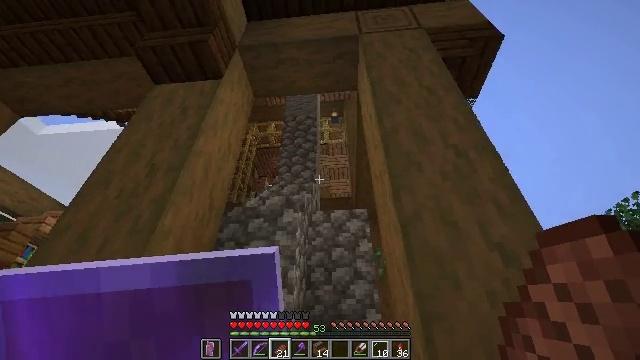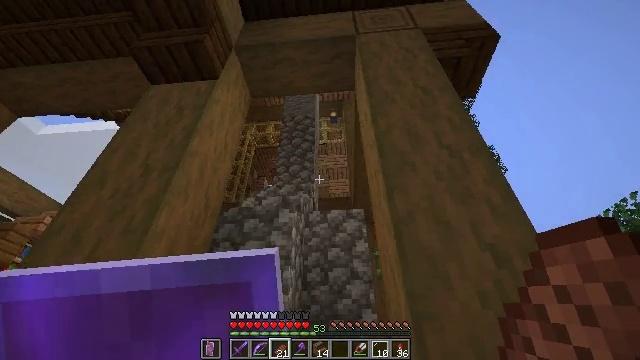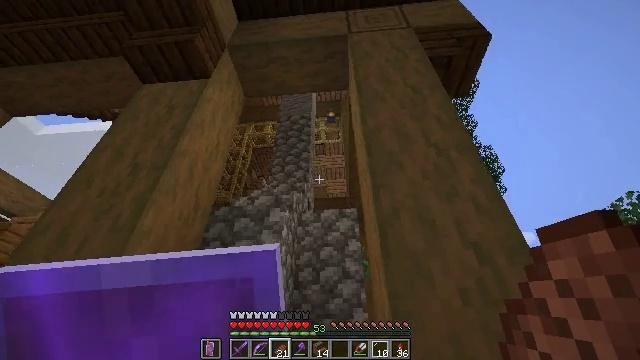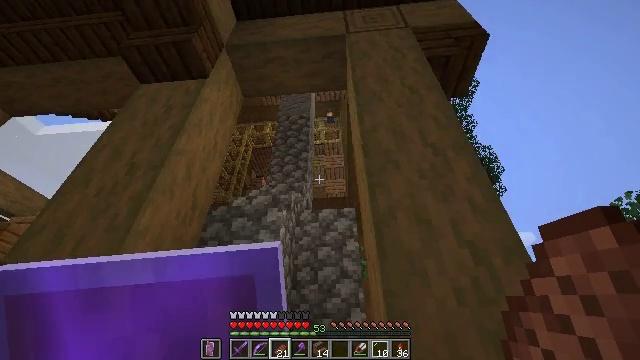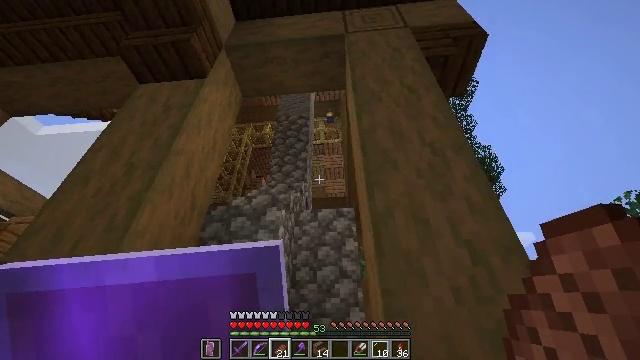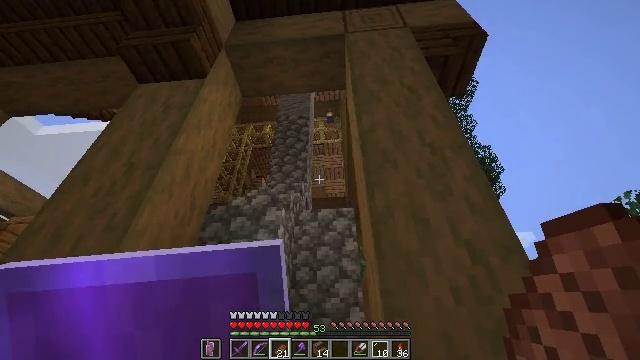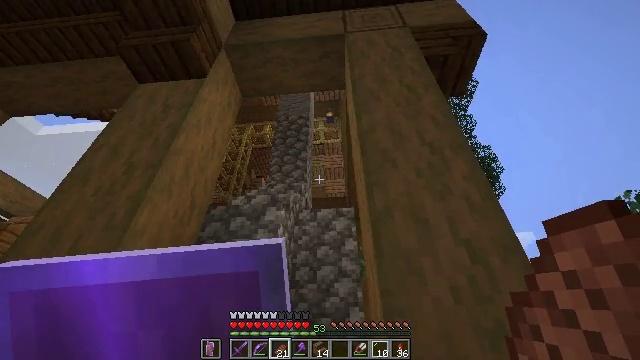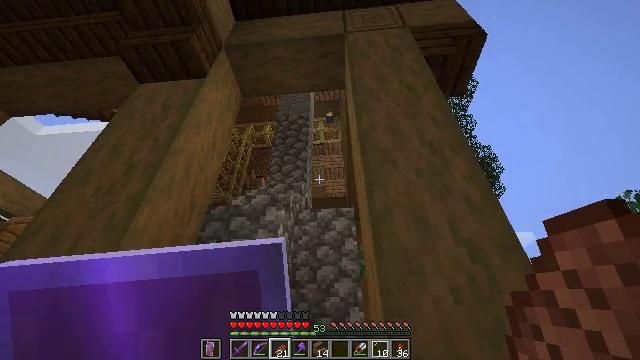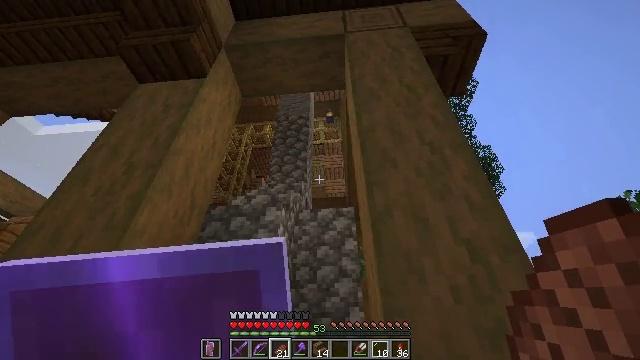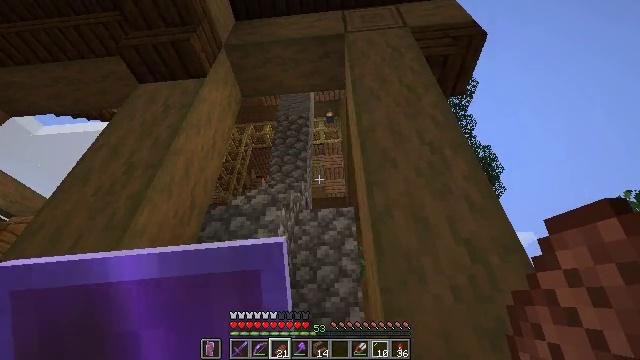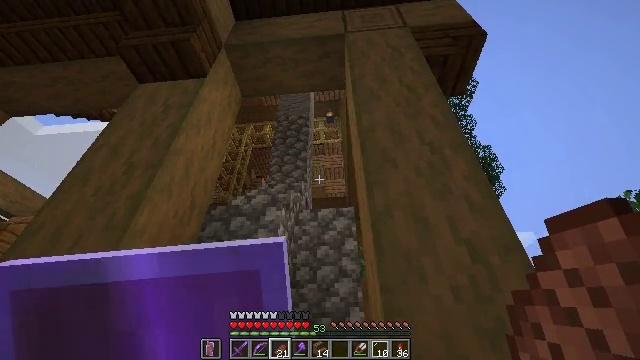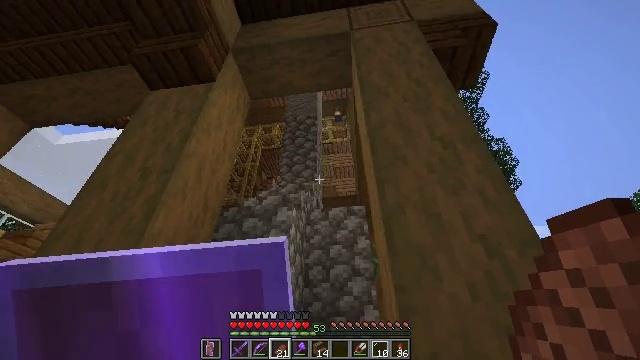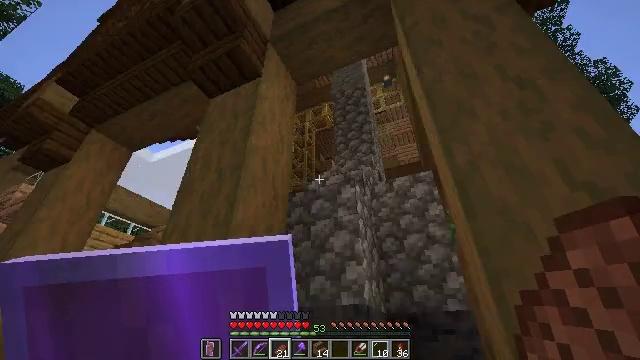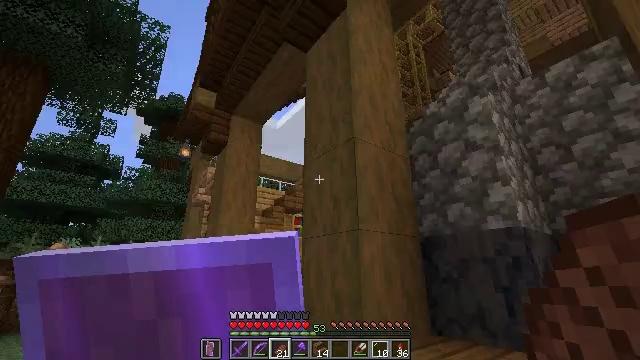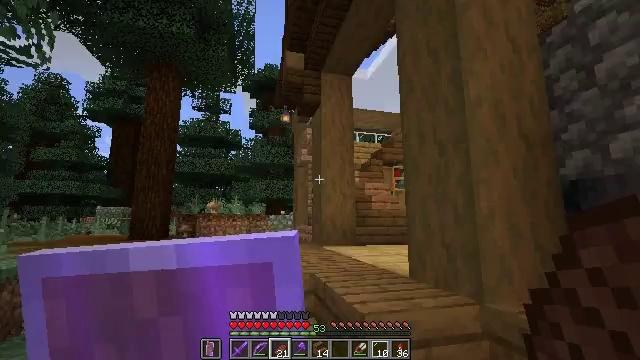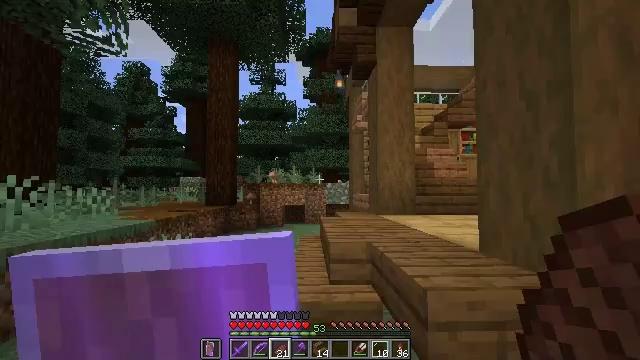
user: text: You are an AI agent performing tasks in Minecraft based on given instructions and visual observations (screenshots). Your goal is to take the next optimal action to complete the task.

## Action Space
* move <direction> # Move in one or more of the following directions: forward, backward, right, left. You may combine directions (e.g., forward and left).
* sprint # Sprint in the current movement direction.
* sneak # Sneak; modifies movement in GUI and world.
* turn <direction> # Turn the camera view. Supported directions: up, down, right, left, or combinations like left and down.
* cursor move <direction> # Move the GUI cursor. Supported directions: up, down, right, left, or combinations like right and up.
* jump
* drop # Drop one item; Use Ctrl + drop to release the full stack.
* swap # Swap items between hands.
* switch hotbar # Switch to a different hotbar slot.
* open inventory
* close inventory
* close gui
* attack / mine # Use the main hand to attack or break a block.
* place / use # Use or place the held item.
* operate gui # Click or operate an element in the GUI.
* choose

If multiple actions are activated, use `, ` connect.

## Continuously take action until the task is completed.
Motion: motion action
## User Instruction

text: Break the vines.
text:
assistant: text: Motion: no_op
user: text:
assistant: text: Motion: no_op
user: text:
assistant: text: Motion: no_op
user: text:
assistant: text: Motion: no_op
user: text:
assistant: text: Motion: no_op
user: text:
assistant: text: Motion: no_op
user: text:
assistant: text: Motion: no_op
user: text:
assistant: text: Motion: no_op
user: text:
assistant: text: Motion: no_op
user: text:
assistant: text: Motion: no_op
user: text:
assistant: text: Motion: turn left
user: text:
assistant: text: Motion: turn left and down
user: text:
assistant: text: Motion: turn left and down
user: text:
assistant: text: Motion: move forward, turn left and down
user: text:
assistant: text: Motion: move forward, turn left and down
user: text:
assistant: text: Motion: move forward, turn left and down
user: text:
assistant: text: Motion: move forward, turn left
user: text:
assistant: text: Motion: move forward
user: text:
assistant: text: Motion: move forward, sprint
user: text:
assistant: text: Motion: move forward, sprint, turn left and down
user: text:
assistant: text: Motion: move forward, sprint
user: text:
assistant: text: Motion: move forward, sprint
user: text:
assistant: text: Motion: move forward, sprint
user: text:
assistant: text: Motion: move forward, sprint
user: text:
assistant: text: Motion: move forward, sprint, turn right
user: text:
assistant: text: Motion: move forward, sprint, turn right
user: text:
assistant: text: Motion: move forward, sprint, turn right
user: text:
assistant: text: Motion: move forward, sprint, turn right
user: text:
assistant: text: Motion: move forward, sprint, turn right and down
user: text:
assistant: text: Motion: move forward, sprint, turn right and down